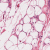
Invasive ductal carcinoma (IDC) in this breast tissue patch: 1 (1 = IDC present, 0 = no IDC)